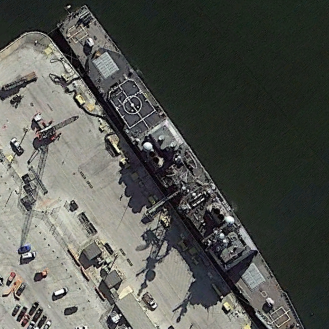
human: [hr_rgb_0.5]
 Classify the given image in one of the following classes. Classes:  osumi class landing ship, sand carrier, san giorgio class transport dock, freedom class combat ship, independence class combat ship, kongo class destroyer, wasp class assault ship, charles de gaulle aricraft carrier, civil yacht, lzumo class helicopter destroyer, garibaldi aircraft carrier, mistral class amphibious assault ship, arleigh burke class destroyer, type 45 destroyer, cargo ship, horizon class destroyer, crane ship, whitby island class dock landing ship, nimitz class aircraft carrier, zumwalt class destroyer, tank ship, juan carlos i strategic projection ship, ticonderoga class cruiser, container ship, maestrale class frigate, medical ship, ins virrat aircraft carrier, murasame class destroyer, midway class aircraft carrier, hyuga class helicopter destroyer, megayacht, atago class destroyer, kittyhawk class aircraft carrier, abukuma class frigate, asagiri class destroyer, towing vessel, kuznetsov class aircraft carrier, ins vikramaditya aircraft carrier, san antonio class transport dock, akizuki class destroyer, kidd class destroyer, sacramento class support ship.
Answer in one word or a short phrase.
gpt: Ticonderoga class cruiser